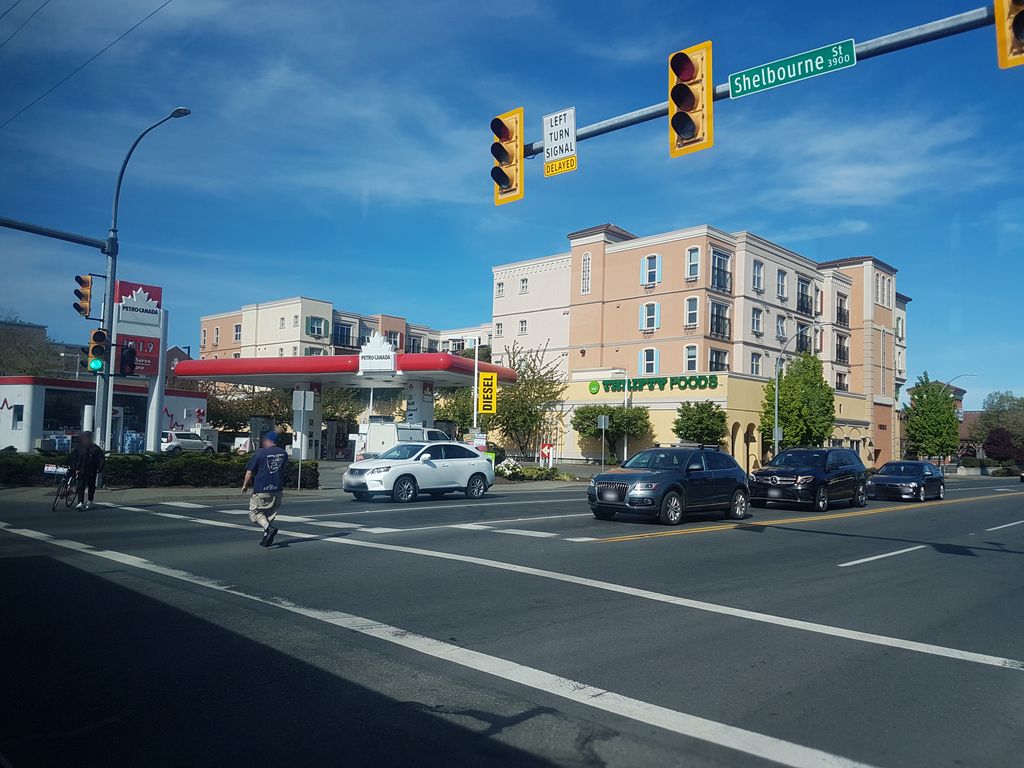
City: victoria